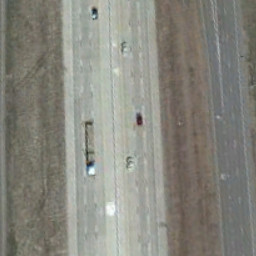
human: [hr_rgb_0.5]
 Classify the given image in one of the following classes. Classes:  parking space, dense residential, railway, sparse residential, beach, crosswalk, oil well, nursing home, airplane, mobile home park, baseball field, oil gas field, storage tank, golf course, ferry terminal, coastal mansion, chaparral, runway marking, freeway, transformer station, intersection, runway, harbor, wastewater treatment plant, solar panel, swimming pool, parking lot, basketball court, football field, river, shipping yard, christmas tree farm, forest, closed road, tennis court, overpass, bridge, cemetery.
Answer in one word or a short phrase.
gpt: freeway